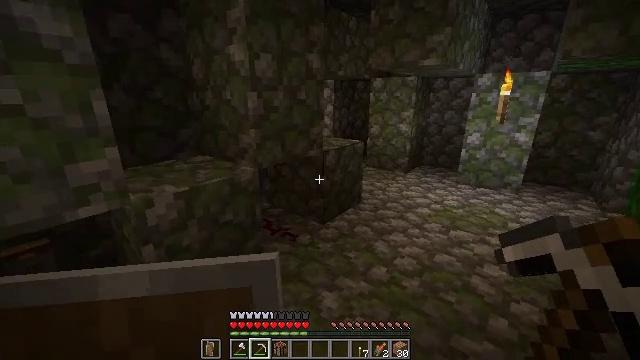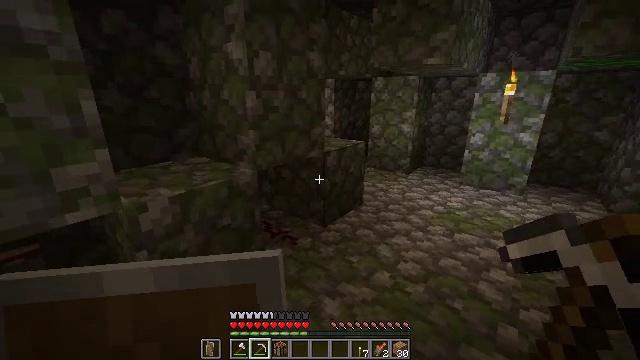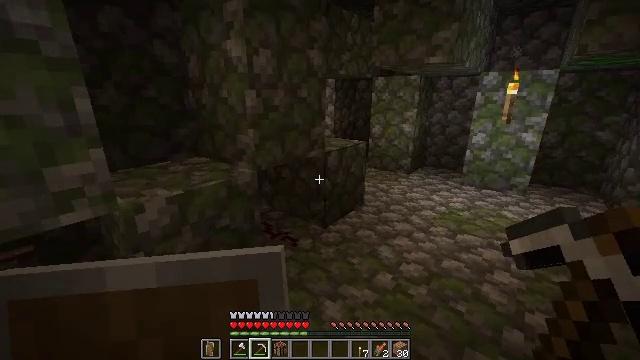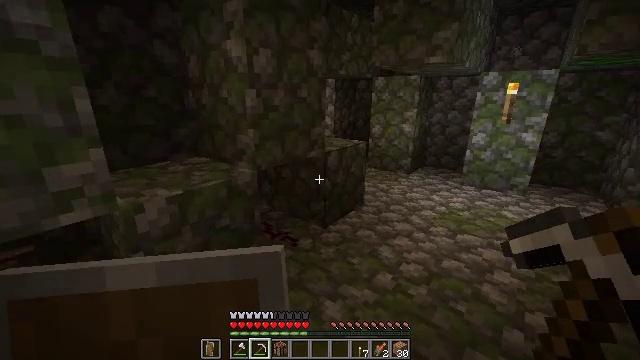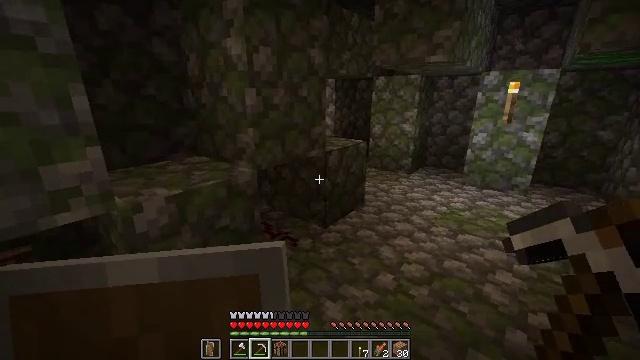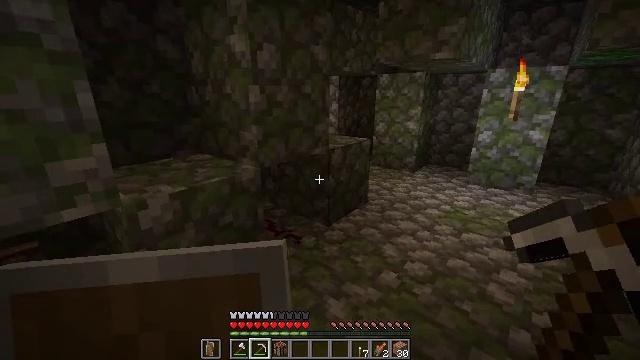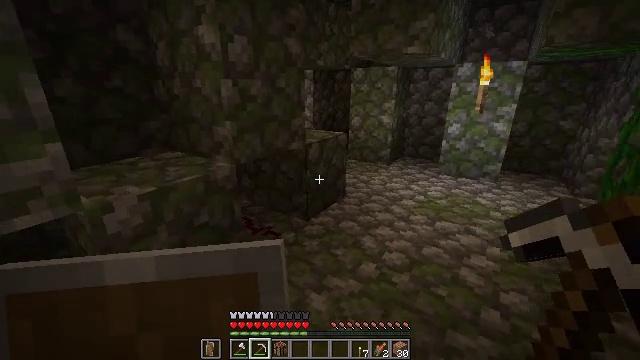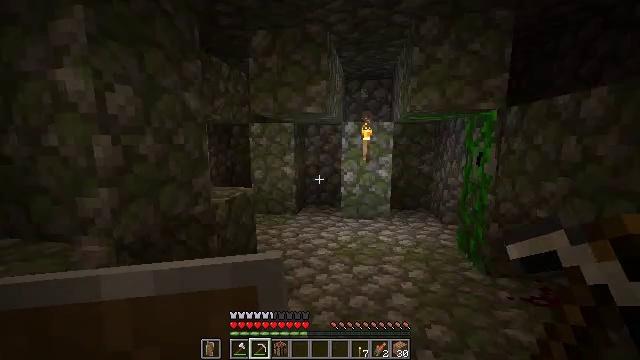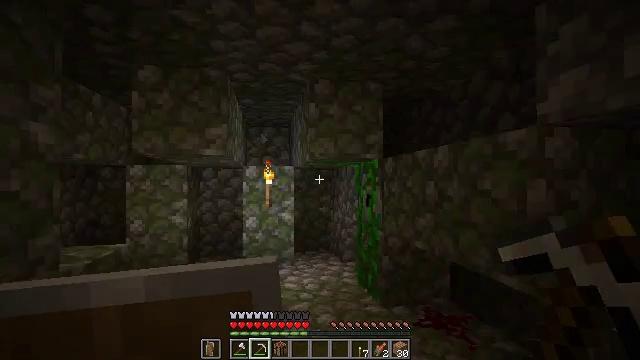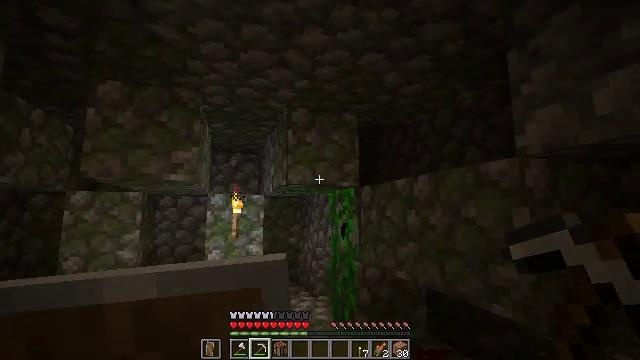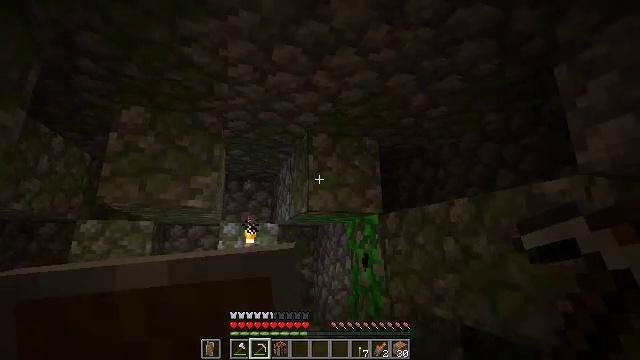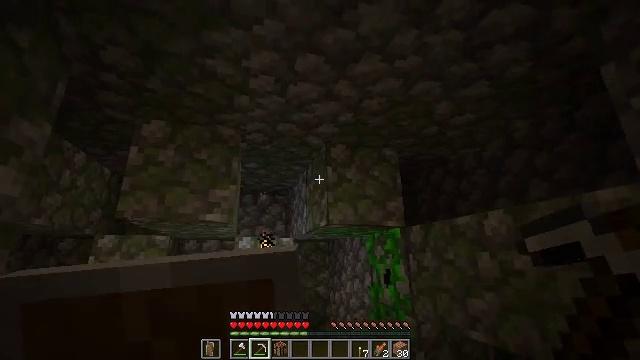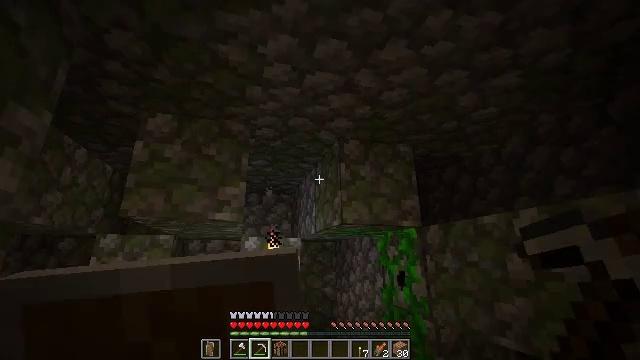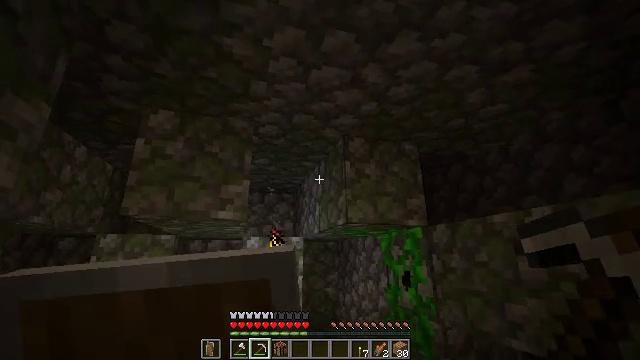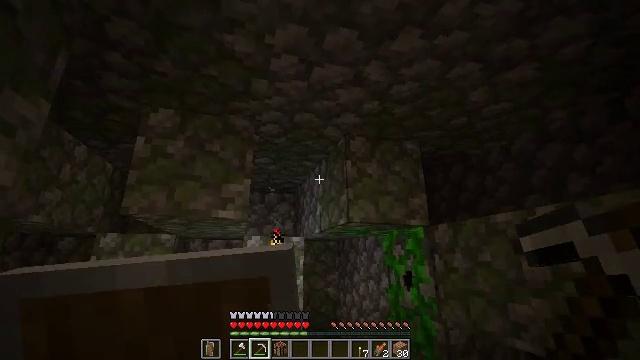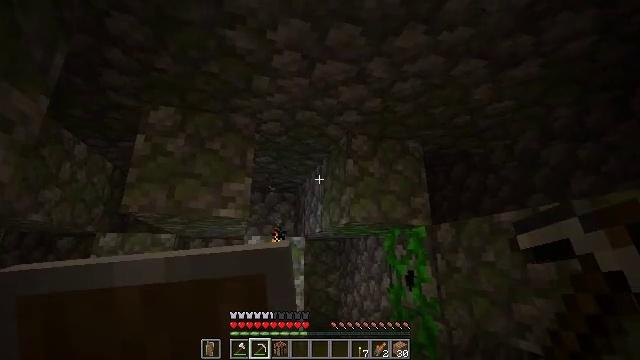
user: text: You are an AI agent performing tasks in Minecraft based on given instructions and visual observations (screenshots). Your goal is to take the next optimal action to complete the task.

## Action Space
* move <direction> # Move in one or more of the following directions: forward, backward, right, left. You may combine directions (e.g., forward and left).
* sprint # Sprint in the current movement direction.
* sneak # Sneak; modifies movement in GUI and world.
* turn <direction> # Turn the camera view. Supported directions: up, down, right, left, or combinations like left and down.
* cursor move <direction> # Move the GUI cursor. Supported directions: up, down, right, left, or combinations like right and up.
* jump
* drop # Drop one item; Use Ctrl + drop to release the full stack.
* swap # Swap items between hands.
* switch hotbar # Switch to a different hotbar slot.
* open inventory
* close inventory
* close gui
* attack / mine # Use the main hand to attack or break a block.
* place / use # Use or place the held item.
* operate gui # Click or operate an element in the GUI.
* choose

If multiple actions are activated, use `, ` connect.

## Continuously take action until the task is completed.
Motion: motion action
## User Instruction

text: Break the vines.
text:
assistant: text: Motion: no_op
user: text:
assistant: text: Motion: no_op
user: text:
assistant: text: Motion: no_op
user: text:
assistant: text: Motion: no_op
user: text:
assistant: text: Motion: no_op
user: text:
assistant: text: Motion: move forward and move left, turn right and down
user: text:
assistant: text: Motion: move forward and move left, turn right and up
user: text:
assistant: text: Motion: move forward and move left, turn right and up
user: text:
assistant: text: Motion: move forward and move left, turn right and up
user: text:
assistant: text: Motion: move forward and move left, turn left and up
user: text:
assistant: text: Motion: move forward and move left, turn left and up
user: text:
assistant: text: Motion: no_op
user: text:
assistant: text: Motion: no_op
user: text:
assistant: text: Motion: no_op
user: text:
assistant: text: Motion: no_op
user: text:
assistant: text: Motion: no_op
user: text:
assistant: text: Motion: turn right and up
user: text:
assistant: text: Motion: turn right and up
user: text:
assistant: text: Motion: turn right
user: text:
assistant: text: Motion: no_op
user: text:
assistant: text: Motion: no_op
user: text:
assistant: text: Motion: no_op
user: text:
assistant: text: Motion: no_op
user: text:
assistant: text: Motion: no_op
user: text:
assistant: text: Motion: no_op
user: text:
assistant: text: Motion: turn down
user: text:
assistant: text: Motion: turn right and down
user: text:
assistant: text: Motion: turn right and down
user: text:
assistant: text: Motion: turn right and down
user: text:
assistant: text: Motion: turn right and down